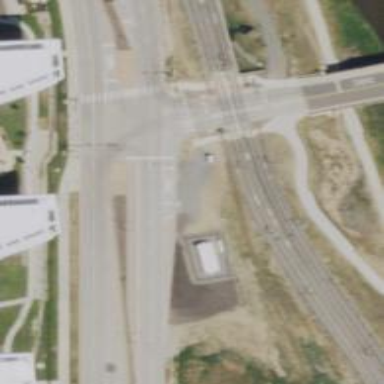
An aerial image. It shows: Railway crossing.